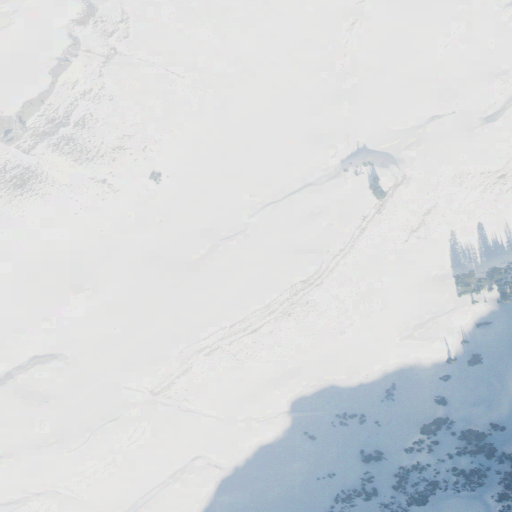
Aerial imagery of depression(s) in Utah named Big Provo Cirque containing shrub, deciduous forest, and mixed forest